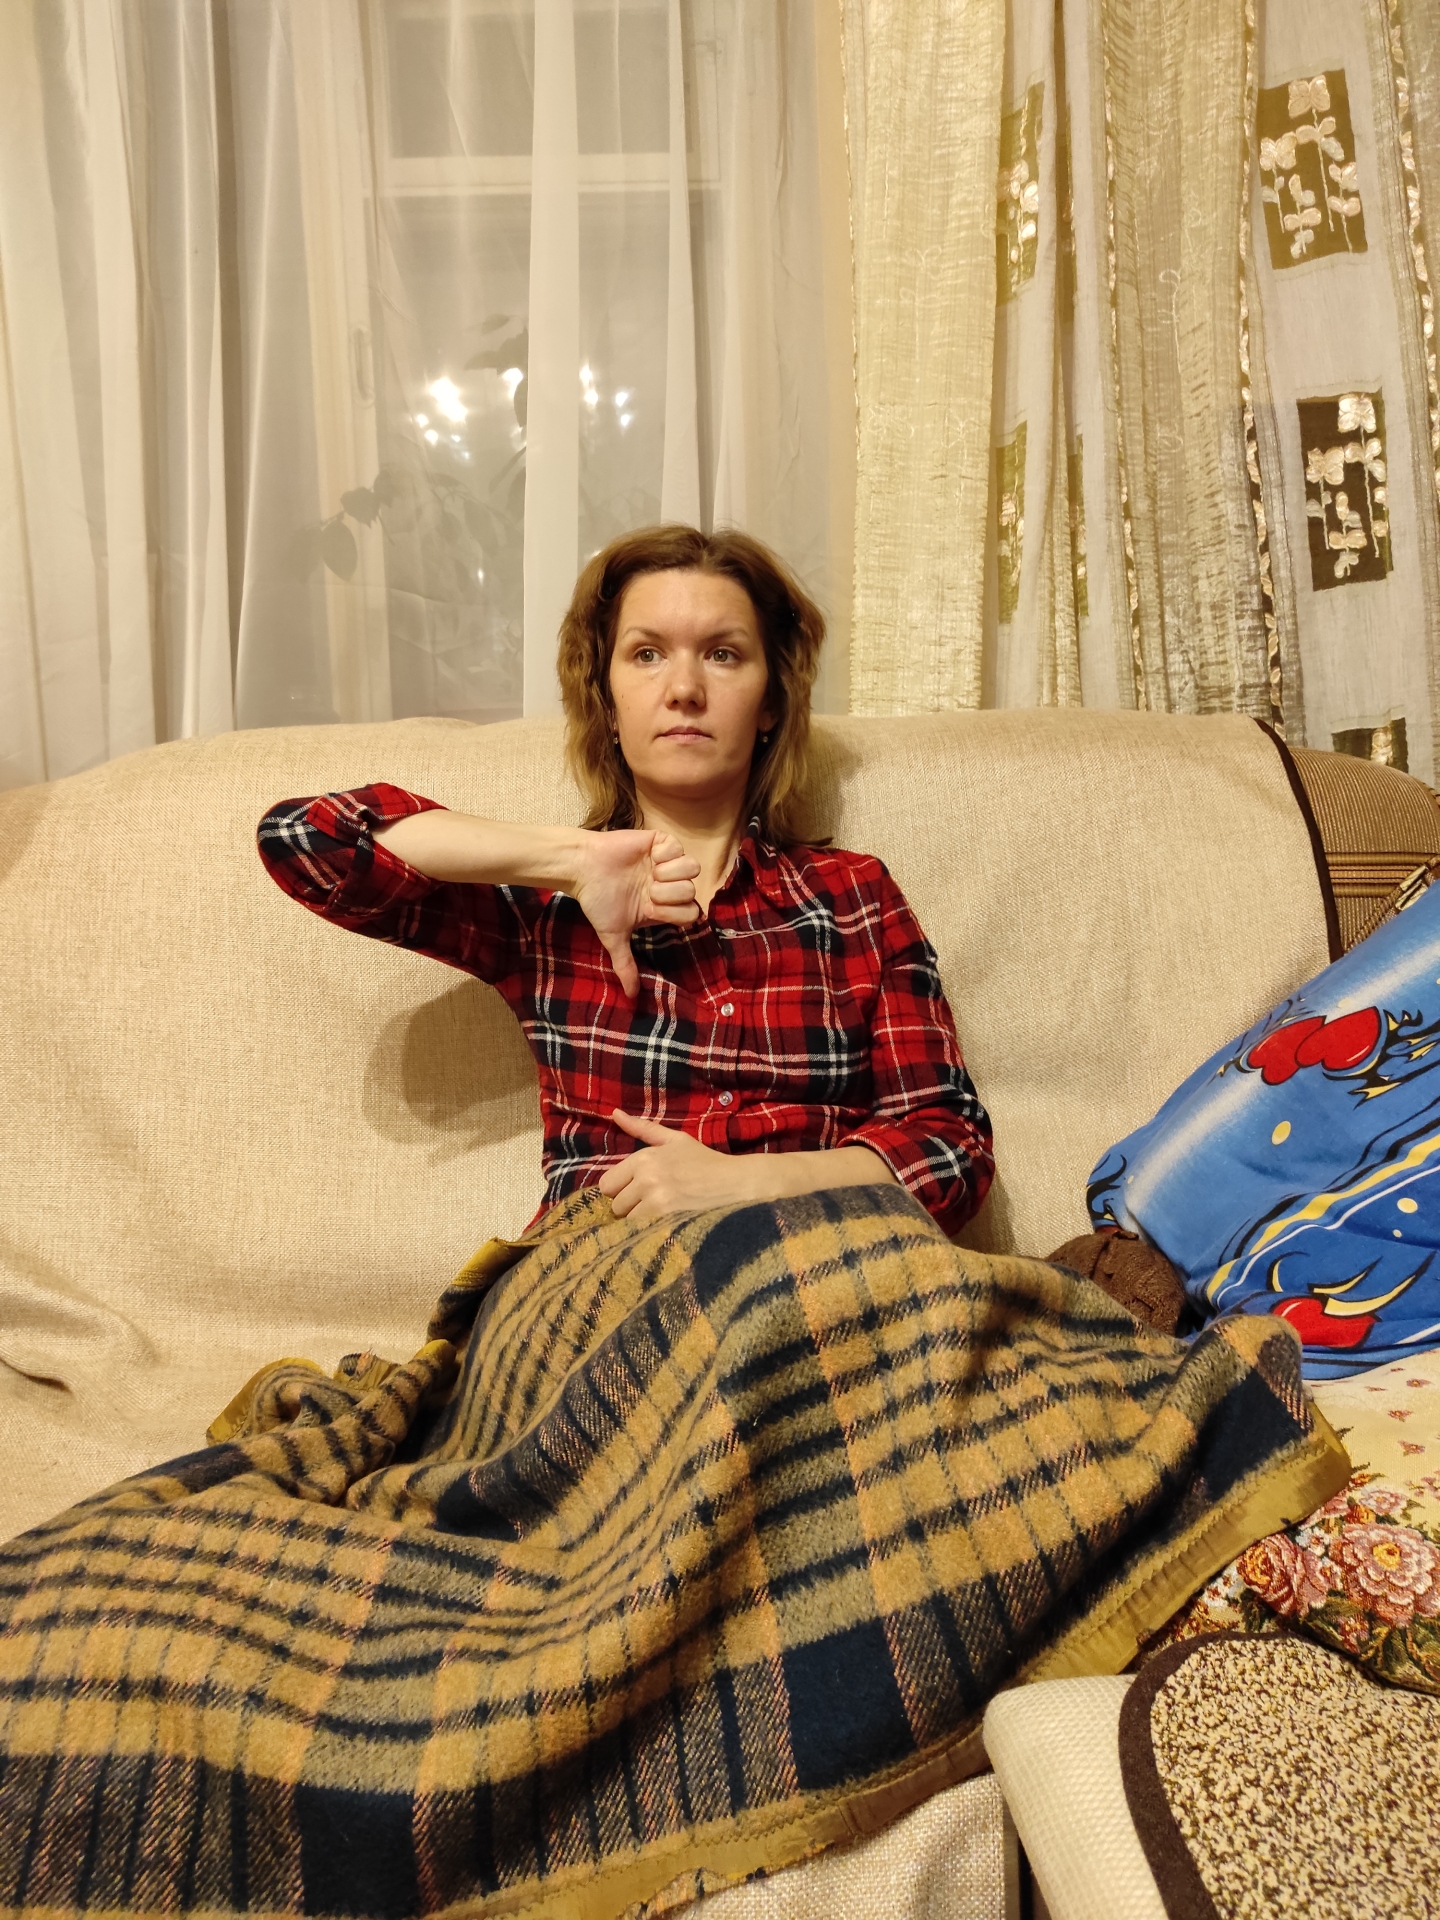
Label: clear